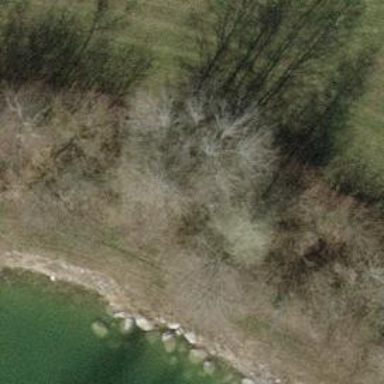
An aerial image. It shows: Row of trees in natural setting.